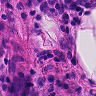
Metastatic tissue present: no